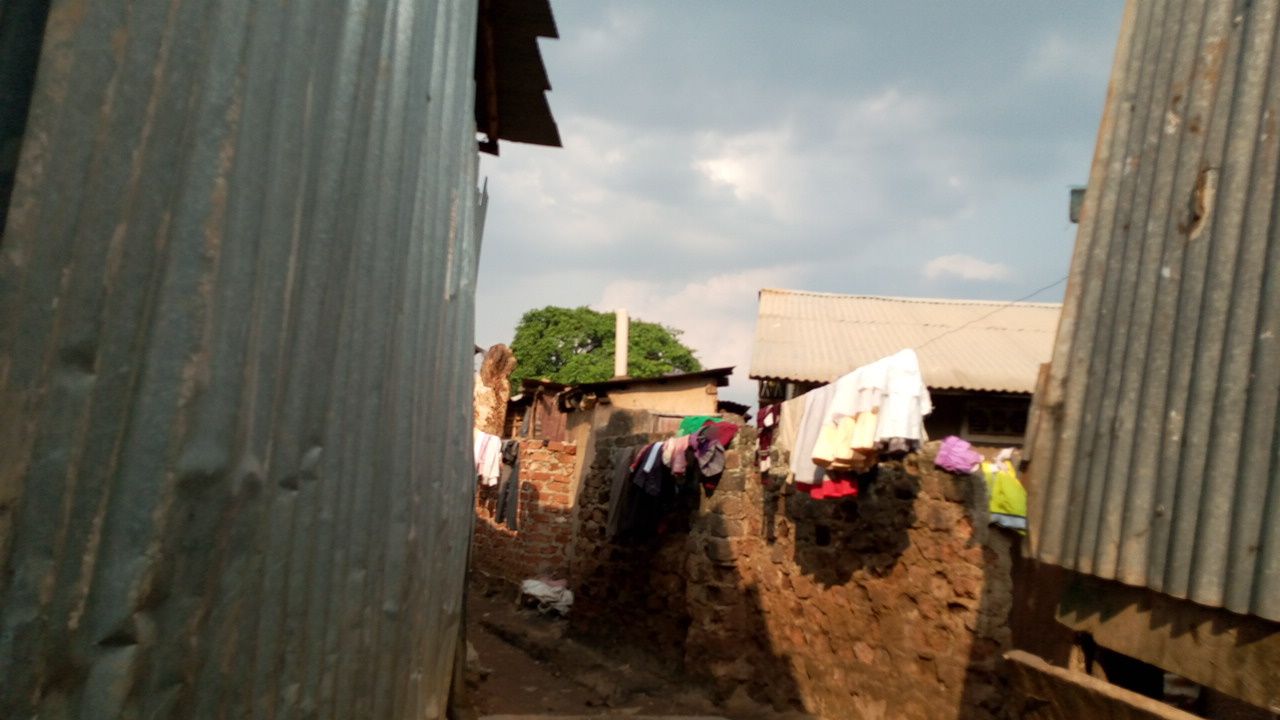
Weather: clear
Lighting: day
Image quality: slightly poor
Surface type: walking surface
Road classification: path, residential
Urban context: urban centre
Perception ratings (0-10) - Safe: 0.66, Lively: 0.94, Beautiful: 7.18, Boring: 4.02, Depressing: 6.87, Wealthy: 3.49